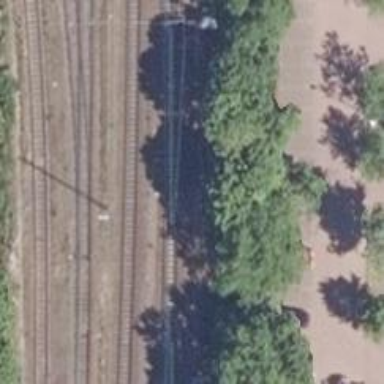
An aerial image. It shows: Railway with electrified contact lines.